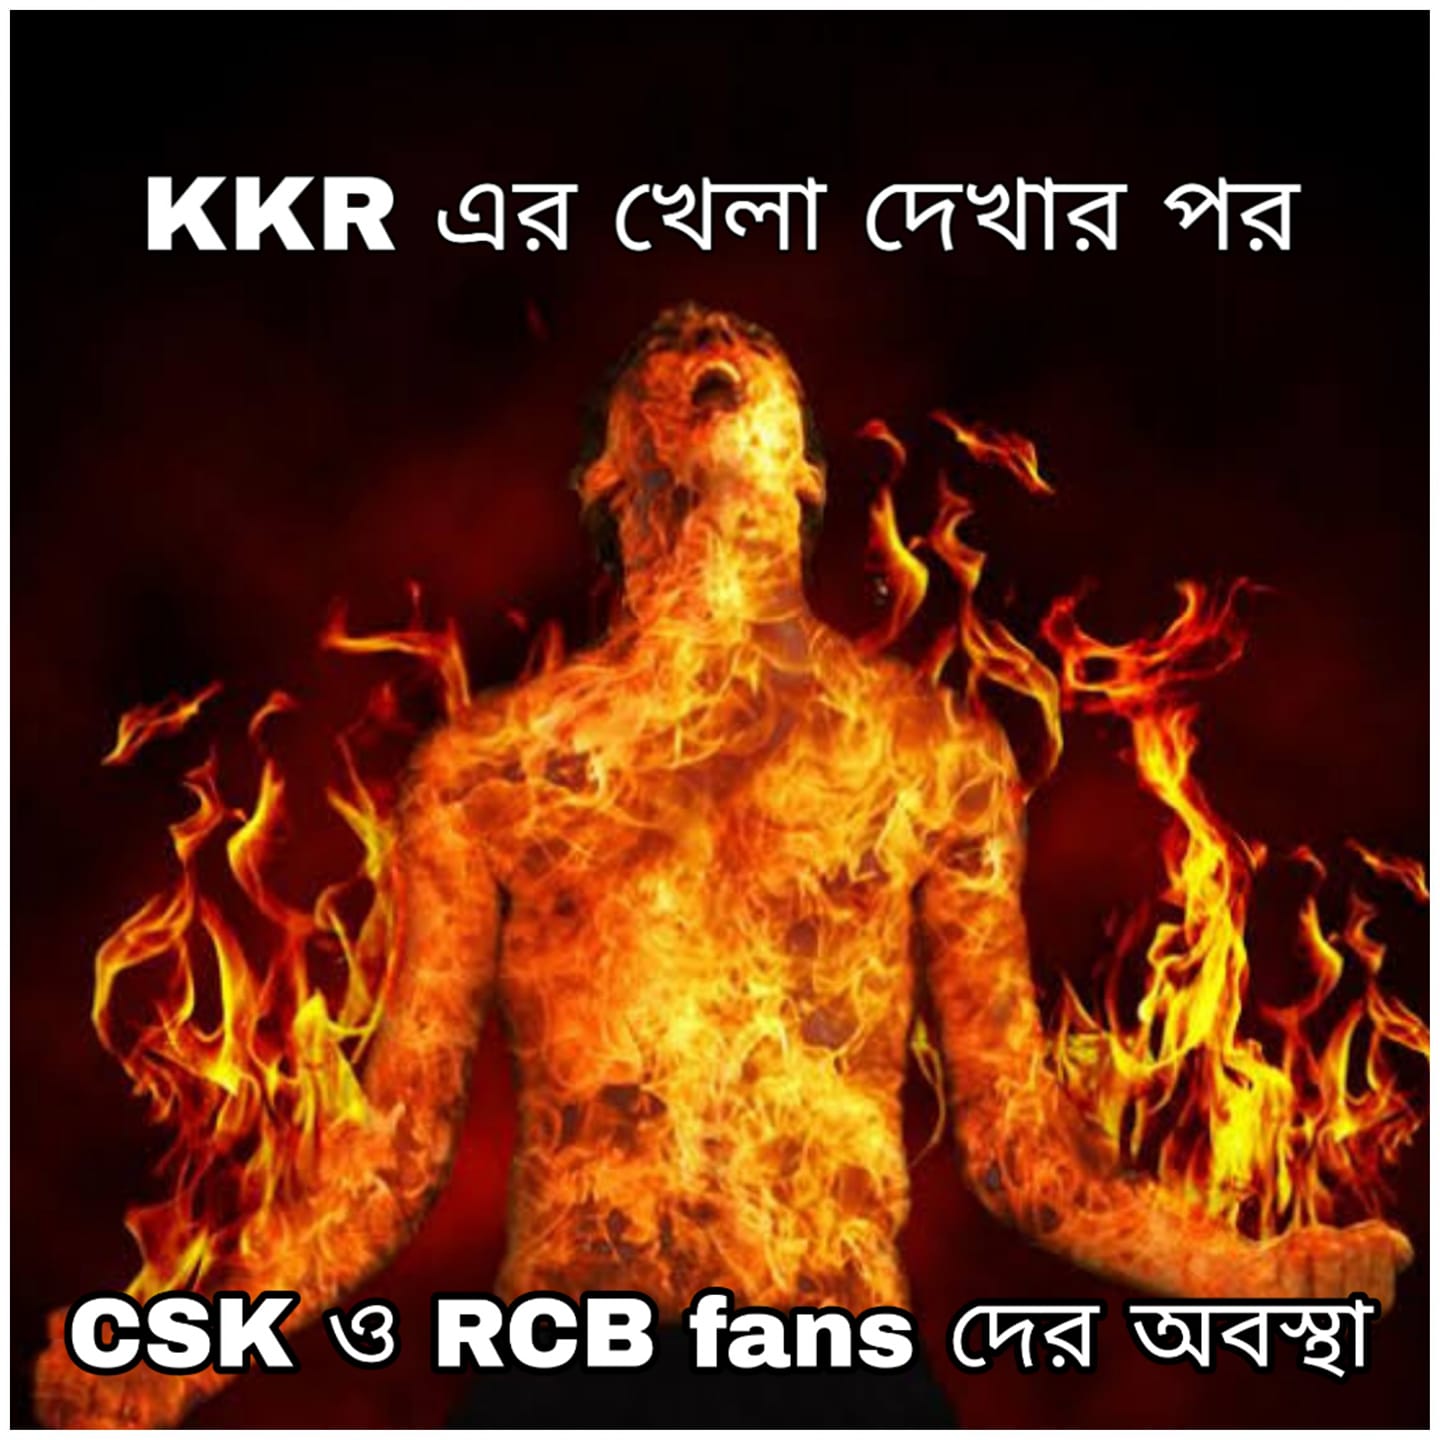
Caption: KKR এর খেলা দেখার পর   CSK ও RCB fans  দের অবস্থা
Label: non-hate